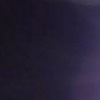
Label: space